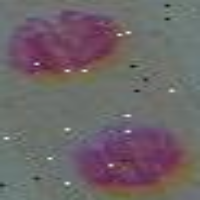
Label: telophase